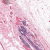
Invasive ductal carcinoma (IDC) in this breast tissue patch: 0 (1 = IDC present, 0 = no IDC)